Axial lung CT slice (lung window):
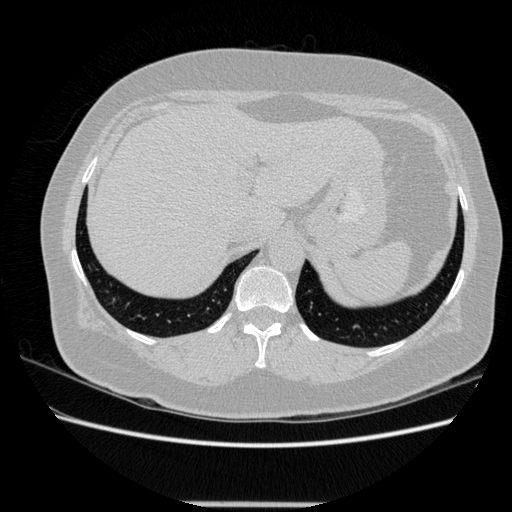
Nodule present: no